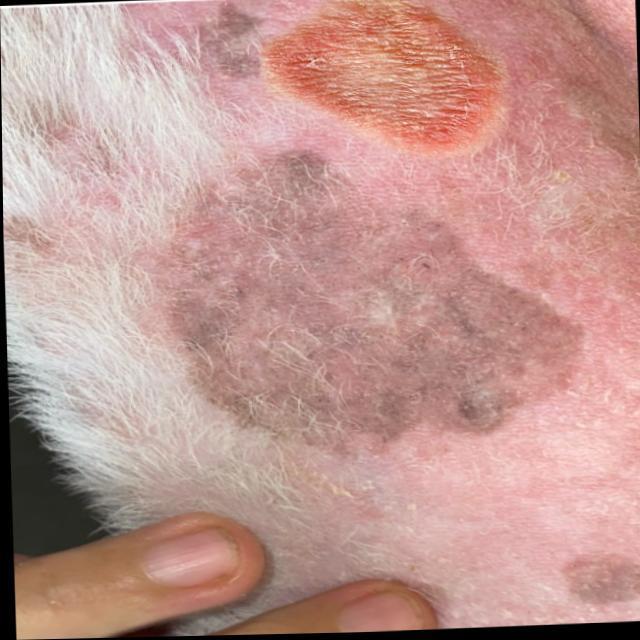
Canine ringworm (Dermatophytosis) — fungal infection caused by Microsporum or Trichophyton. Presents with circular alopecia, scaling, crusting, and broken hairs.